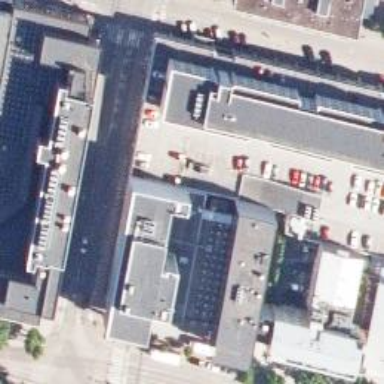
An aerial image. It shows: Office building.